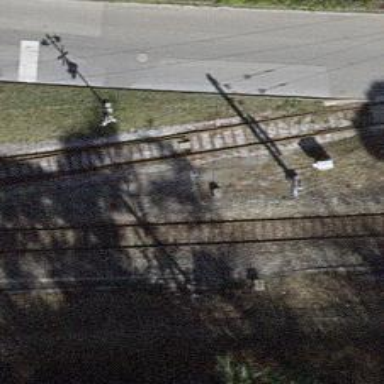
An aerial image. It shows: Railway switch.